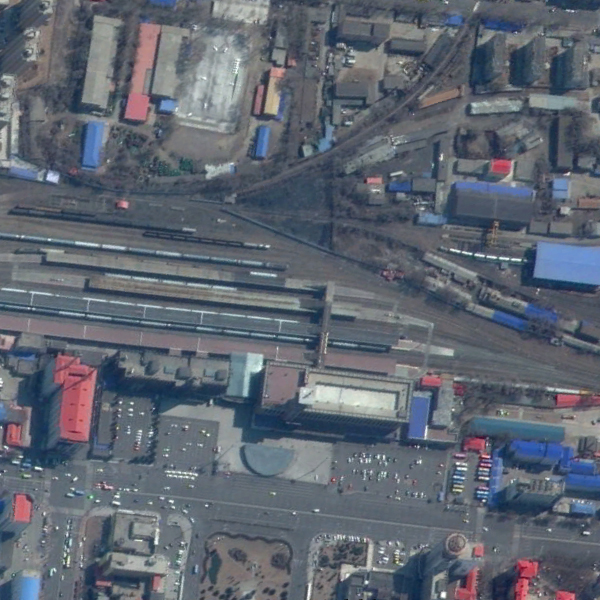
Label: RailwayStation